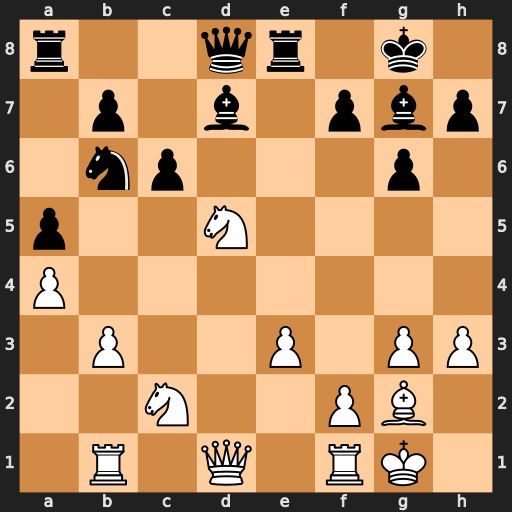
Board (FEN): r2qr1k1/1p1b1pbp/1np3p1/p2N4/P7/1P2P1PP/2N2PB1/1R1Q1RK1
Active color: w
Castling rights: -
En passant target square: -
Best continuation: Nxb6 Qxb6 Qxd7